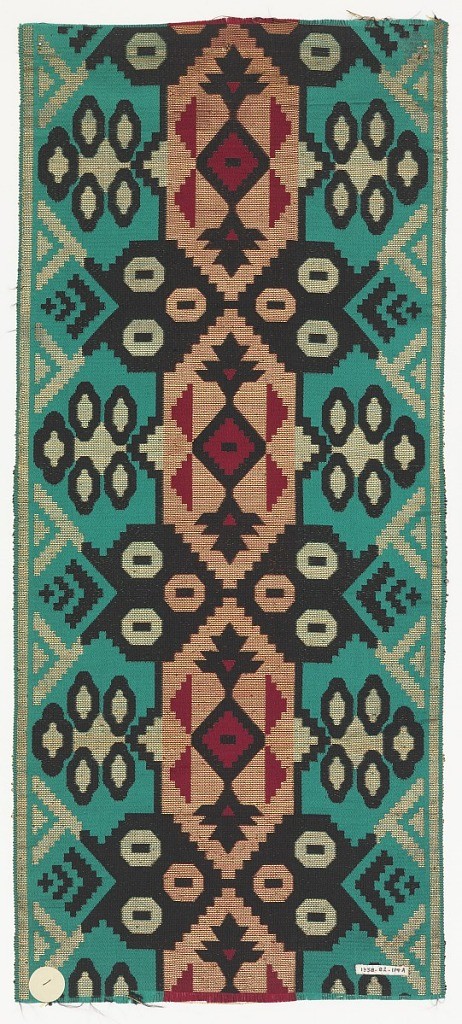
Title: Ribbon samples
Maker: Herman A. Elsberg, American, 1869–1938
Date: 1919
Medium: silk, metallic thread Technique: plain compound twill
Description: Samples of wide ribbon with vertical stripes in two colors with a bold geometric design in a third color and gold thread. Component "a" has turquoise and dark pink vertical stripes and a bold geometric design in black and gold.